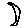
Label: moon